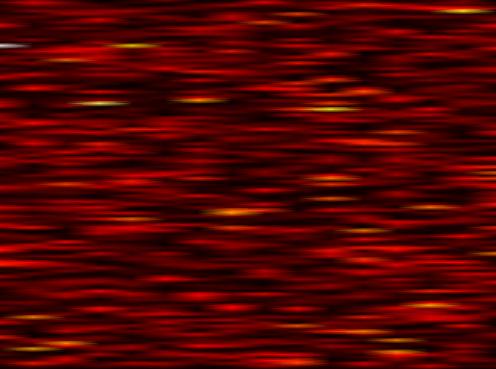
Label: OFDM